Interaction volume radius: 5 \u00c5
Interaction volume height: 20 \u00c5
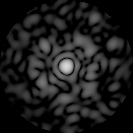
Disorder parameter: 0.8525